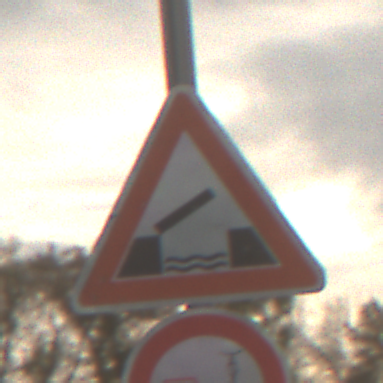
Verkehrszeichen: BeweglicheBruecke
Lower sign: VerbotUeberholenEinspurigeFahrzeuge
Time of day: MorningAfternoon
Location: Outdoor (Nature)
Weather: Overcast
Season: NotSpecified
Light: Natural